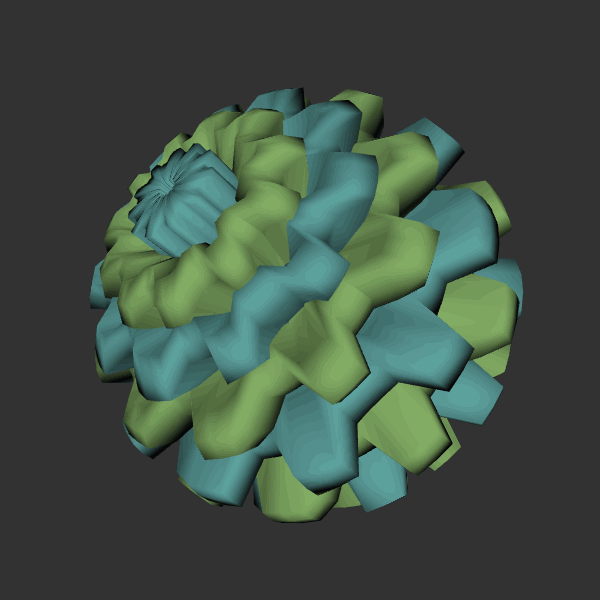
Background: dark